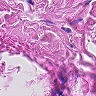
Metastatic tissue present: no